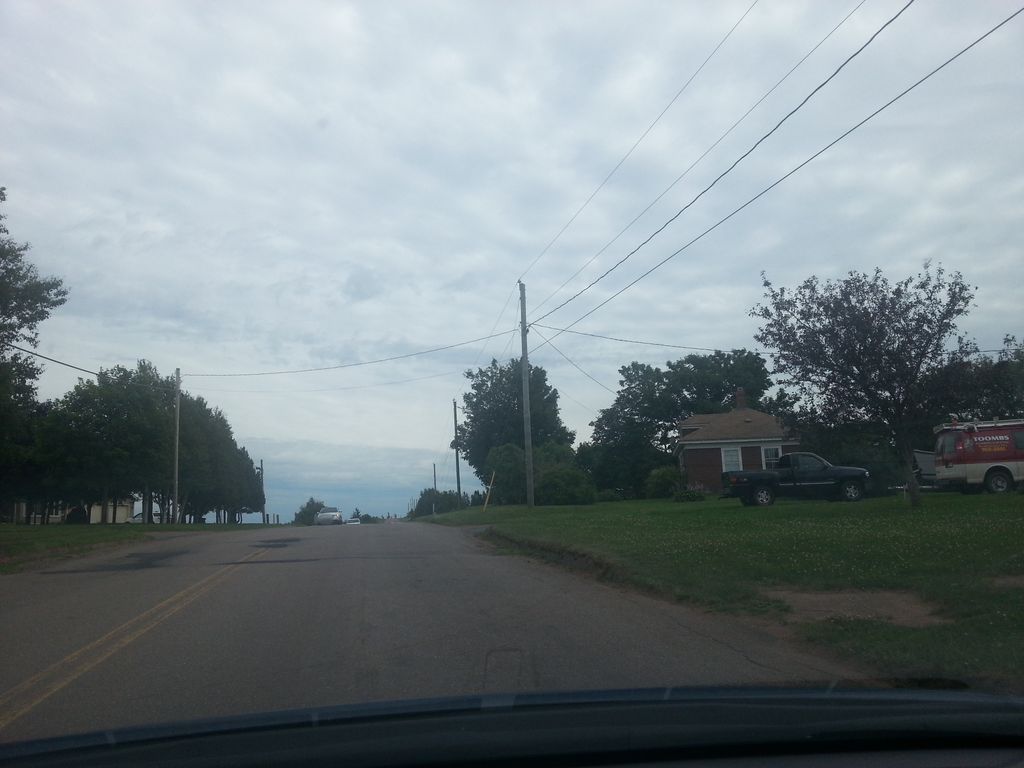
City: charlottetown